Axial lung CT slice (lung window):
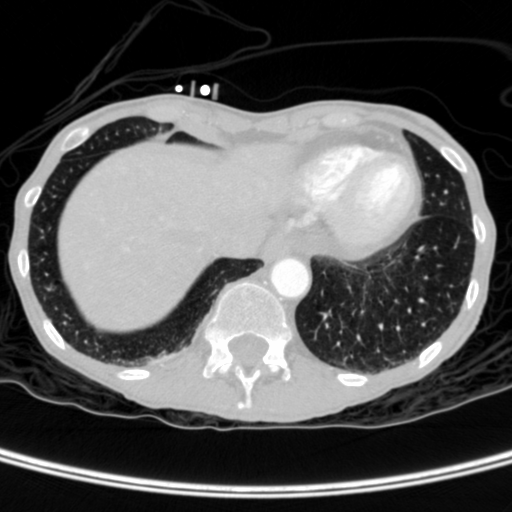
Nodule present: no